Field crop: tomato
Growth stage: 1
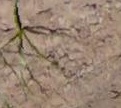
Species: solanum